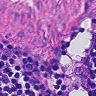
Metastatic tissue present: yes